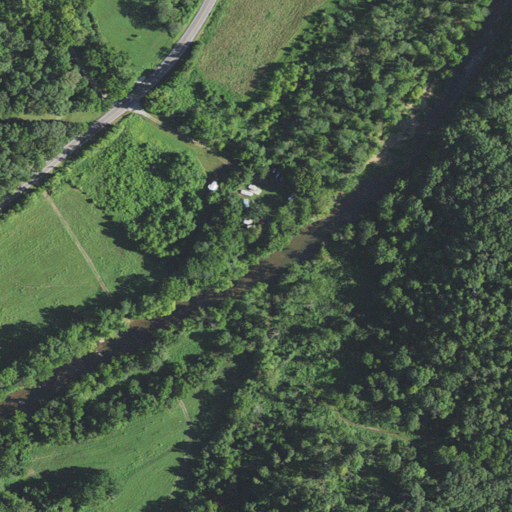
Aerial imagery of valley in Missouri named Happy Hollow containing deciduous forest, pasture, and open development